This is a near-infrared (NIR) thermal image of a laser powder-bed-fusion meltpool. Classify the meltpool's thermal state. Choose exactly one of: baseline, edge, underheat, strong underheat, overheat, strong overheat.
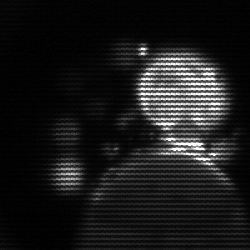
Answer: edge